Field crop: maize
Growth stage: 2
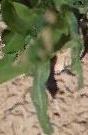
Species: maize